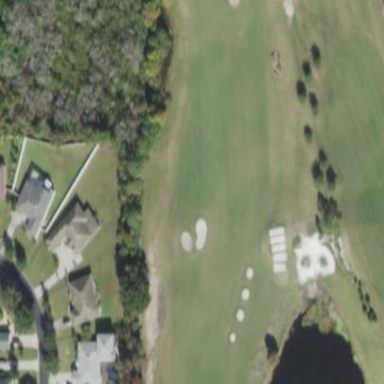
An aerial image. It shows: Golf fairway surrounded by grass.